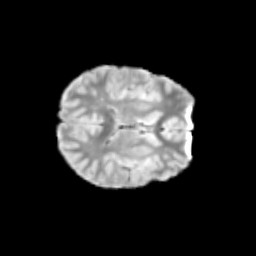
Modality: T2w
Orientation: axial
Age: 10
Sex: female
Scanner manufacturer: siemens
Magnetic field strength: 3 T
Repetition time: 3.8 s
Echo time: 0.07 s